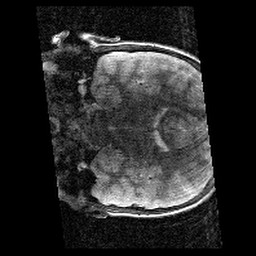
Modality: T2w
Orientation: coronal
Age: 10
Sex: male
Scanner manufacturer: siemens
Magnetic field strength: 3 T
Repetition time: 9.23 s
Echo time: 0.067 s